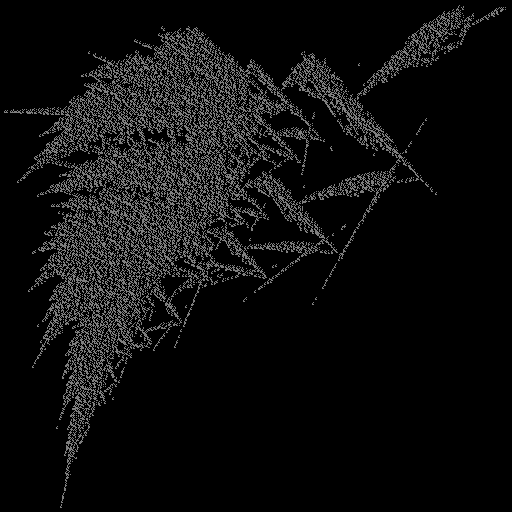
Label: turbanshell